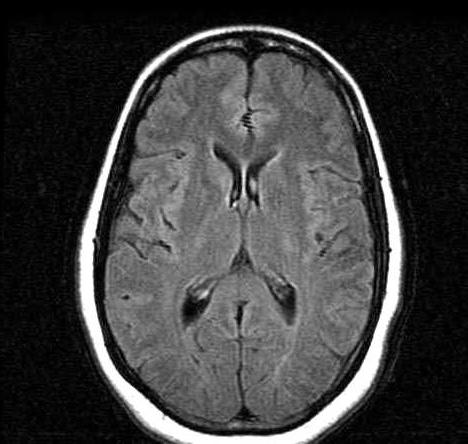
Label: notumor